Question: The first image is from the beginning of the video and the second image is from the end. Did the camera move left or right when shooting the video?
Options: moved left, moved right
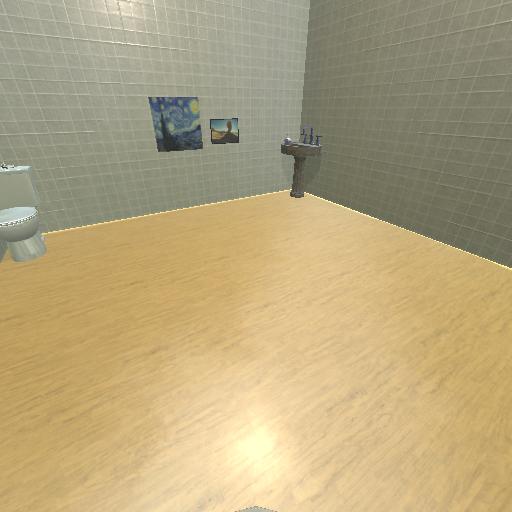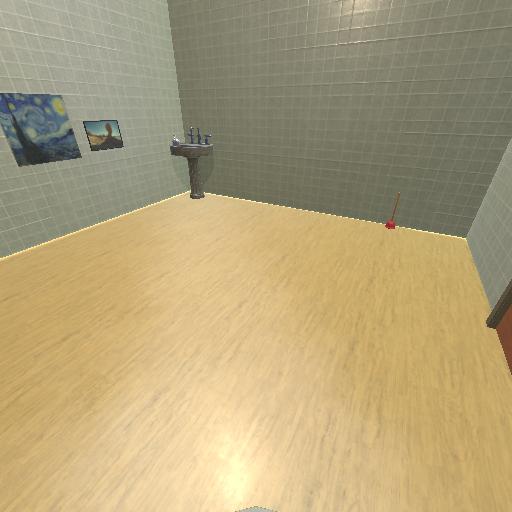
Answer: moved left